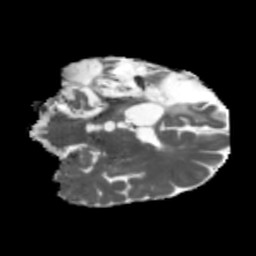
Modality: MD
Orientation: coronal
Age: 46
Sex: male
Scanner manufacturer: siemens
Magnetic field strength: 3 T
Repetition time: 5.47 s
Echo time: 0.0854 s